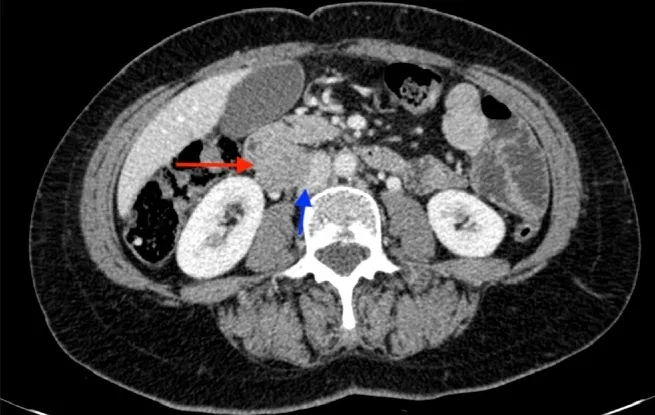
A contrast enhanced abdominal CT scan image. Red arrow pointing to the leiomyosarcoma and blue arrow pointing to the compressed IVC (For interpretation of the references to colour in this figure legend, the reader is referred to the web version of this article).
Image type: radiology (ct)